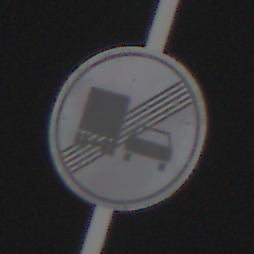
Verkehrszeichen: EndeUeberholverbotKraftfahrzeuge
Umgebung: Outdoor, Suburban
Tageszeit: MorningAfternoon
Wetter: Clear
Licht: Natural
Jahreszeit: NotSpecified
Kontrast: HighContrast